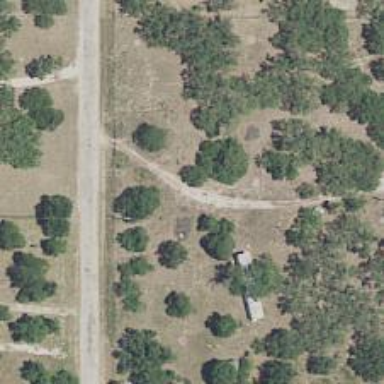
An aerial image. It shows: Driveway leading to service road.